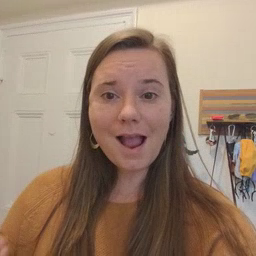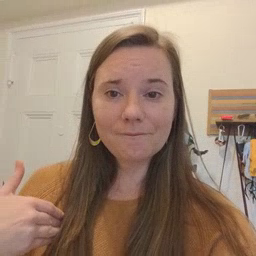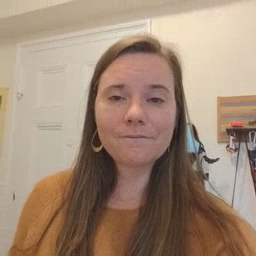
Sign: have